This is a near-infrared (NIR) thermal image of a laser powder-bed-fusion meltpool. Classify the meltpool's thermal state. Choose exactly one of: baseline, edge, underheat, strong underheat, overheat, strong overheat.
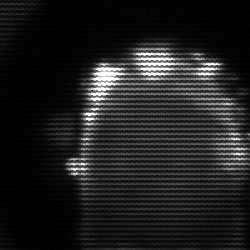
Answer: baseline